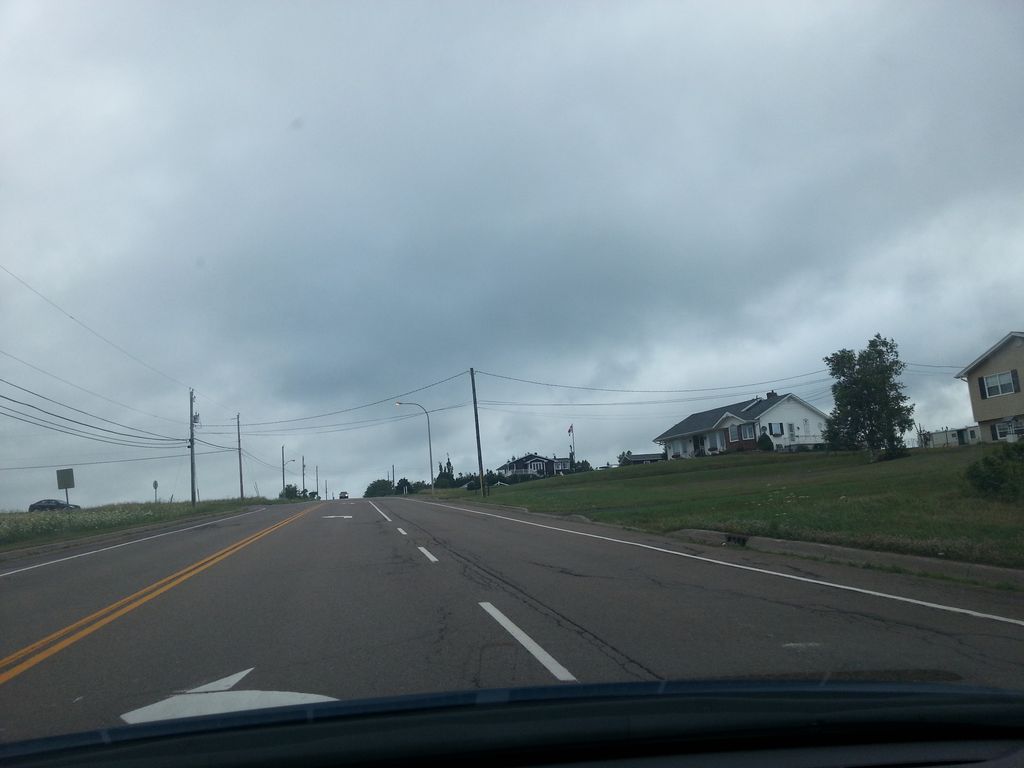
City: charlottetown